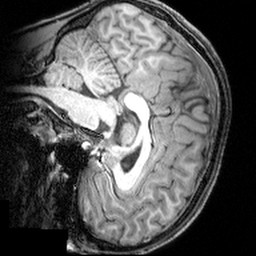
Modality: T1w
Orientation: sagittal
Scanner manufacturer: siemens
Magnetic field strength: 3 T
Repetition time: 1.9 s
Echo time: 0.00397 s